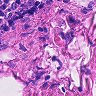
Metastatic tissue present: no